Interaction volume radius: 5 \u00c5
Interaction volume height: 20 \u00c5
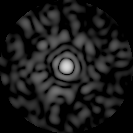
Disorder parameter: 0.8247